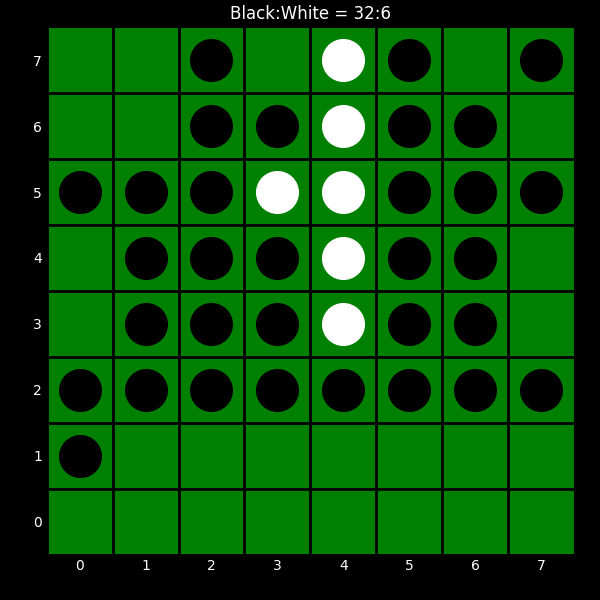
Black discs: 32
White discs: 6